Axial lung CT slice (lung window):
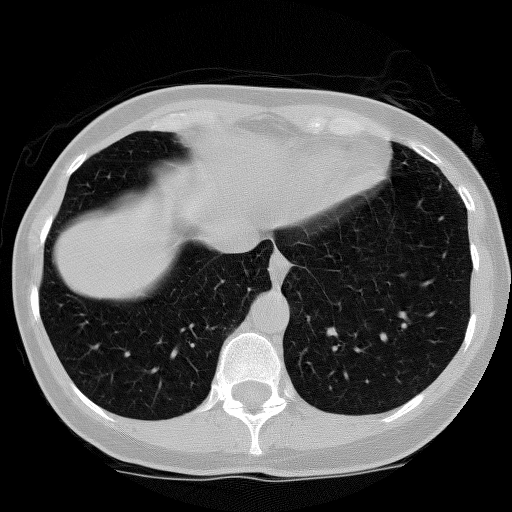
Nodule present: no